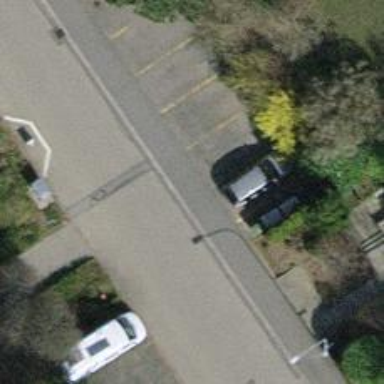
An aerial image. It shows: Sidewalk.